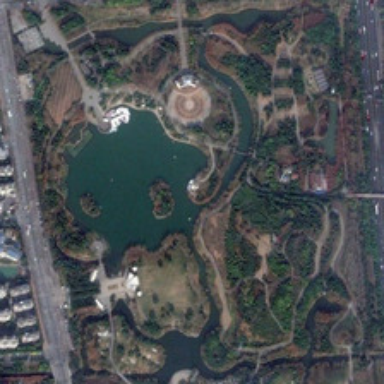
A large park with green trees and a pond is near several roads .